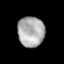
Tissue: prostate
Cell type: Epithelial cells
Senescence score: 0.2615
Nuclear area (px): 782
Mean DAPI intensity: 174.153